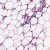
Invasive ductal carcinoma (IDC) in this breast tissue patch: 0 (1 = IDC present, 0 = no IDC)